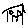
Label: house